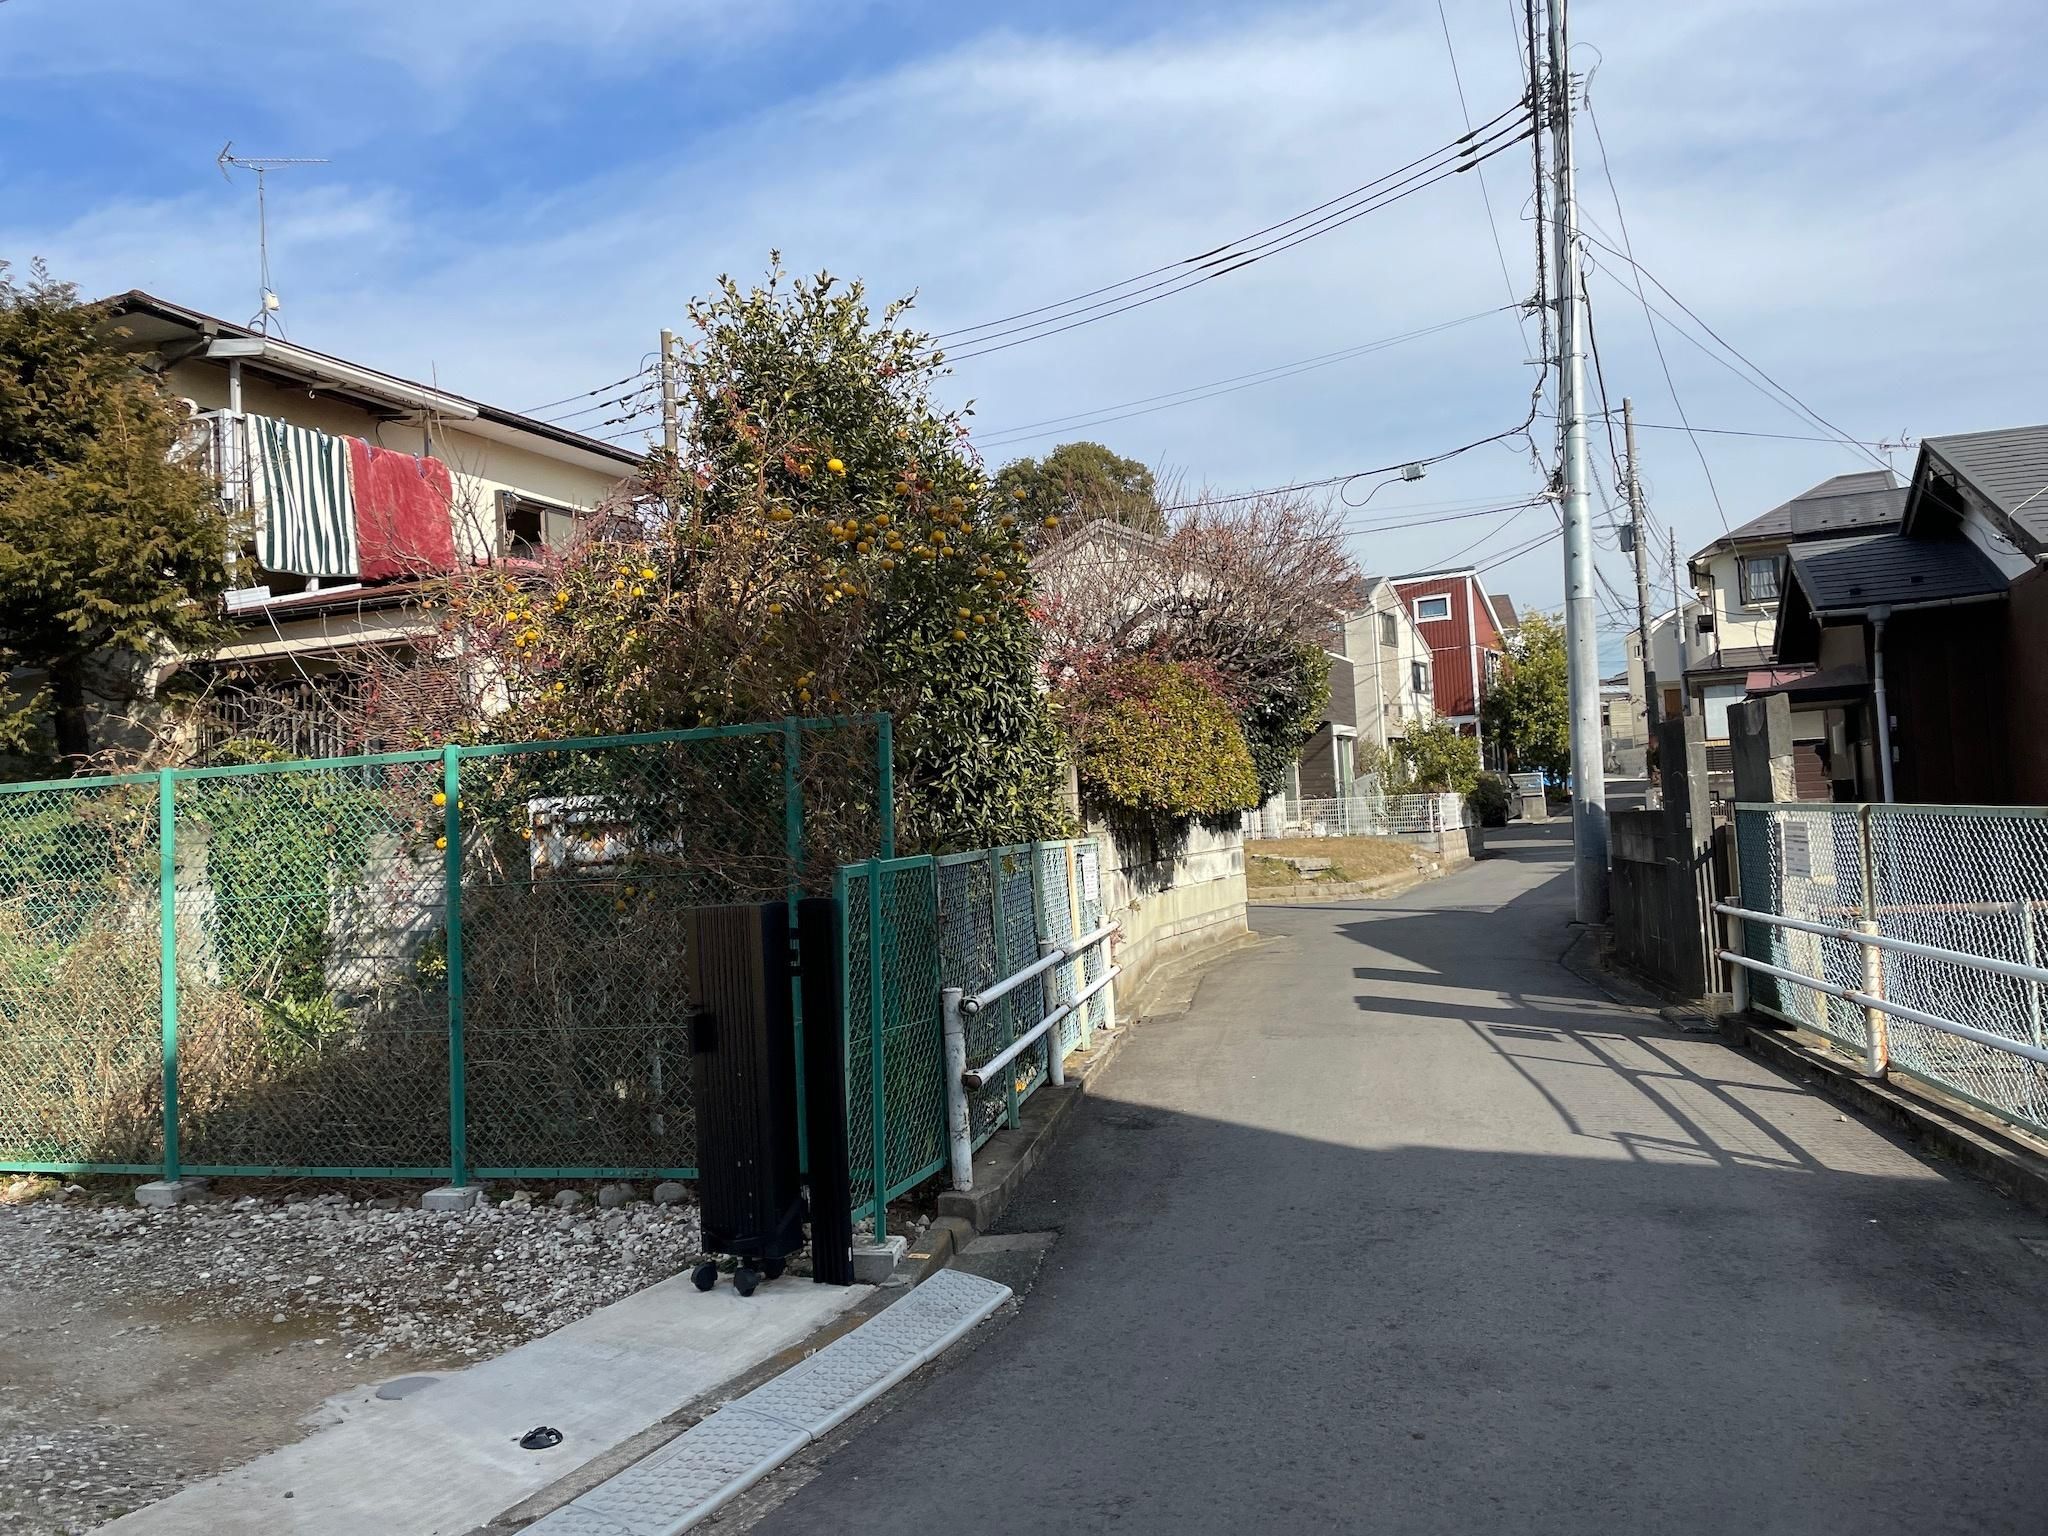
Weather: snowy
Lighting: day
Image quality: good
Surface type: walking surface
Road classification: residential, service
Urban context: urban centre
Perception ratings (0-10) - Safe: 2.74, Lively: 2.85, Beautiful: 5.85, Boring: 4.47, Depressing: 7.01, Wealthy: 1.5